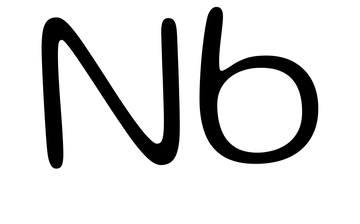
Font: Gluten_ExtraLight